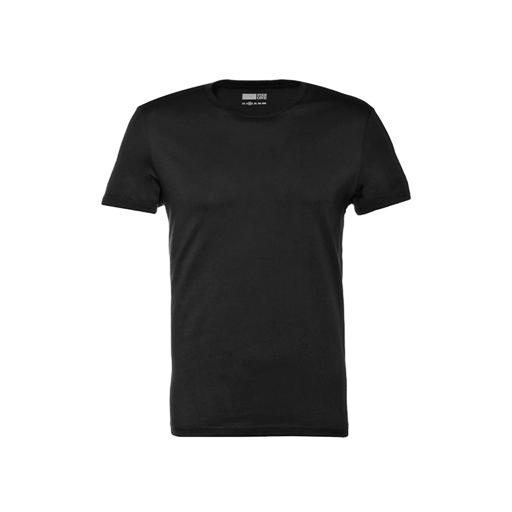
slim fit t-shirt, black round neck t-shirt, black t-shirt basique jersey, white background